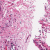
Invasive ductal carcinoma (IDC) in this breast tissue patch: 0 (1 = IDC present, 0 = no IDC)